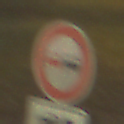
Verkehrszeichen: Ueberholverbot
Zusatzzeichen unten: MehrspurigeFahrzeuge4
Umgebung: Outdoor, Suburban
Tageszeit: Night
Wetter: Clear
Licht: Artificial
Jahreszeit: NotSpecified
Kontrast: MediumContrast